Field crop: maize
Growth stage: 2
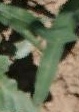
Species: maize